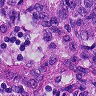
Metastatic tissue present: yes